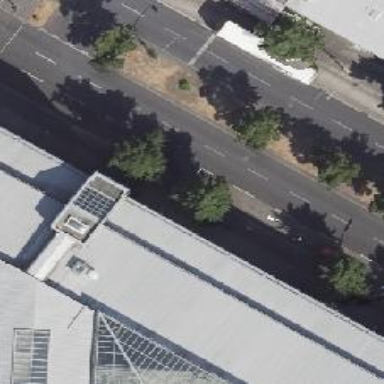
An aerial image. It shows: Urban tree with broadleaved deciduous leaves.